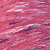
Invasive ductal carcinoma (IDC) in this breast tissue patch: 0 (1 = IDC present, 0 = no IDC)